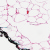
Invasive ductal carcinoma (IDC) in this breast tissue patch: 0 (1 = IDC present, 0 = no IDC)